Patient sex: F
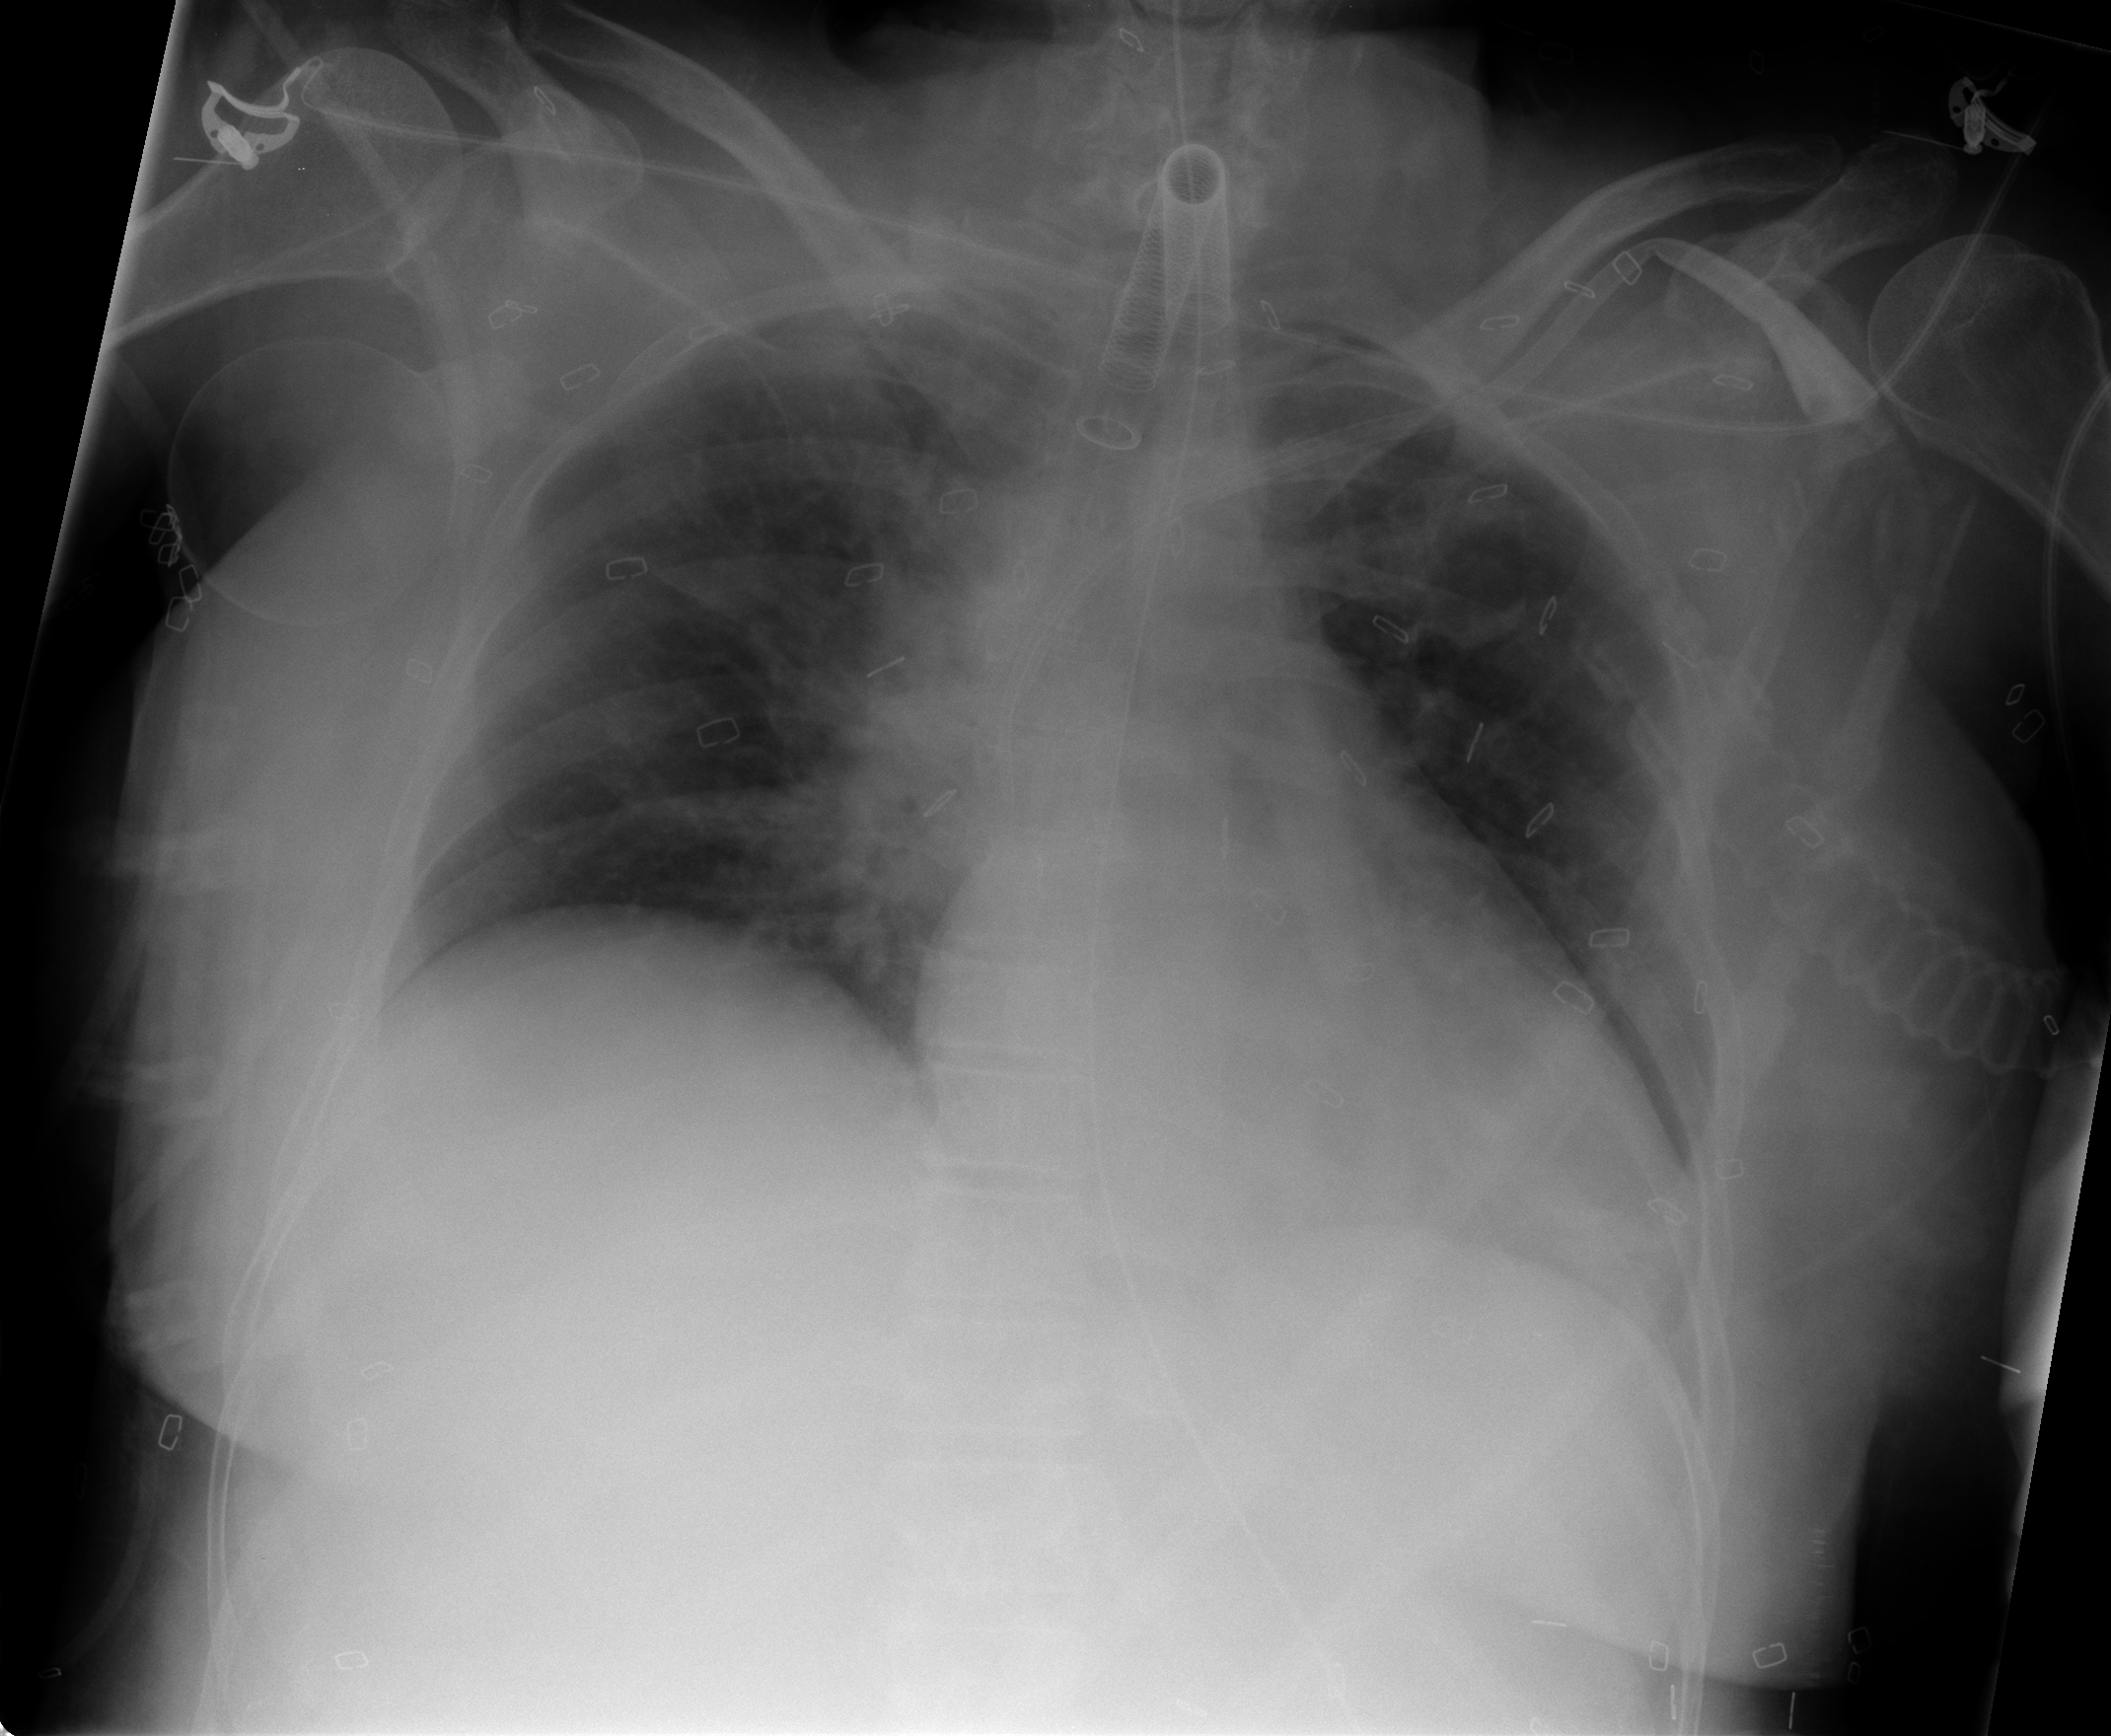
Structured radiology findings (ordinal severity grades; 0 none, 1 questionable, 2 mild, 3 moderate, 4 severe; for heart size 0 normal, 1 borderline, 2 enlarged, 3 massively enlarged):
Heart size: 0
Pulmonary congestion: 2
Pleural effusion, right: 0
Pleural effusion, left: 0
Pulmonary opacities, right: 2
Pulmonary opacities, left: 0
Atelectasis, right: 2
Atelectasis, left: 0